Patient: sex M, age 71
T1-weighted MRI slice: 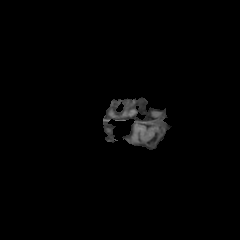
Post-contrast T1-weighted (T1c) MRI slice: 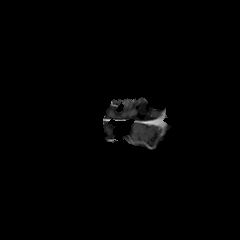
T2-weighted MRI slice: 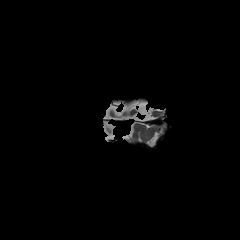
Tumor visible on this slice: no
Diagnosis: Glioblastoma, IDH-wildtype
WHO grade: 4